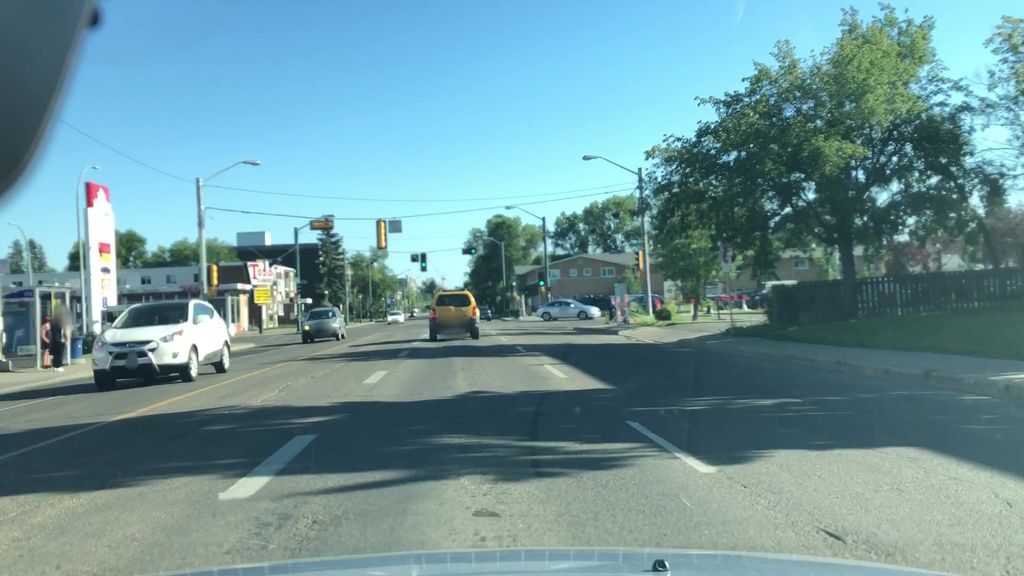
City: edmonton